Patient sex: M
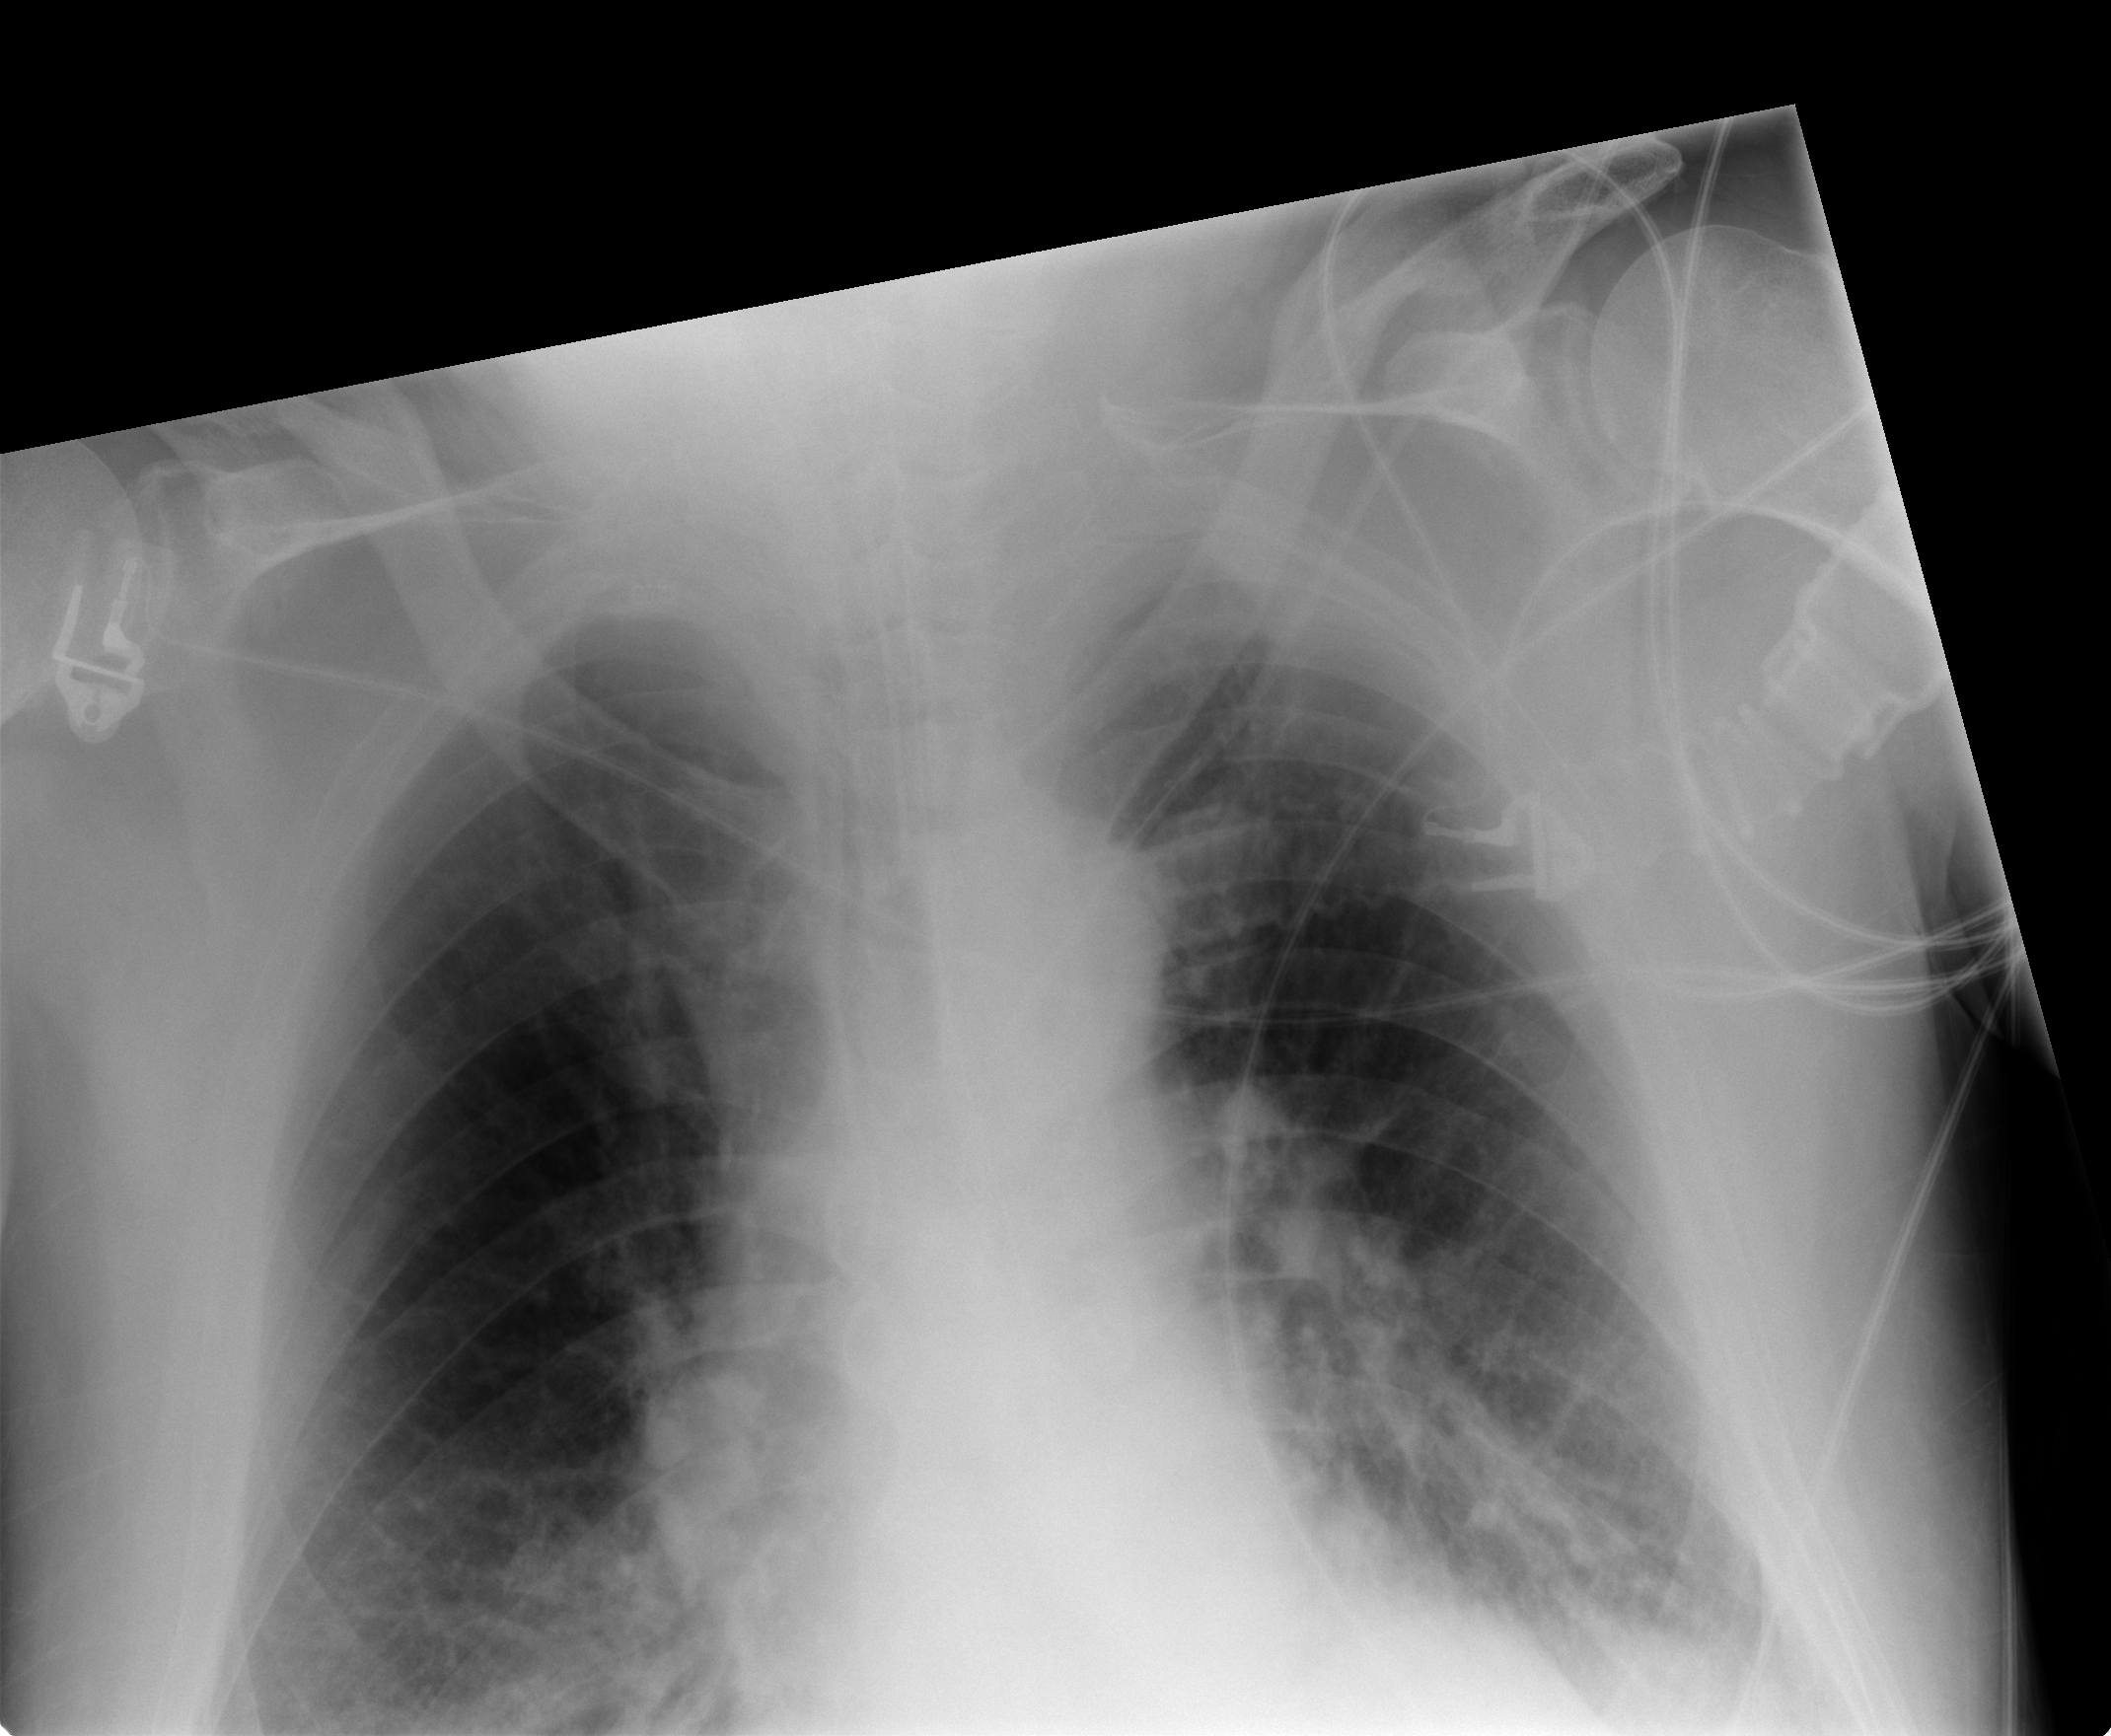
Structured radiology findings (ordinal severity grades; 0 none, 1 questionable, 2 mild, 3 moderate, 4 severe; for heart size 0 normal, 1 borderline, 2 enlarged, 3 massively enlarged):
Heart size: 0
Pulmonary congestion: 2
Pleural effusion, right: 0
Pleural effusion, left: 1
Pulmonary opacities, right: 2
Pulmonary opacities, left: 2
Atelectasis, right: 2
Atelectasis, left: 2